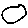
Label: circle